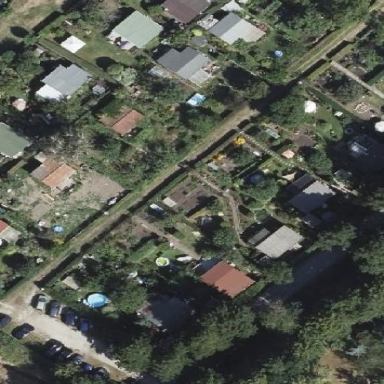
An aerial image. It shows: Plot within allotments.